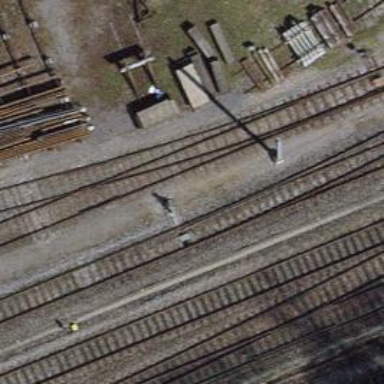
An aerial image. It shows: Railway switch.